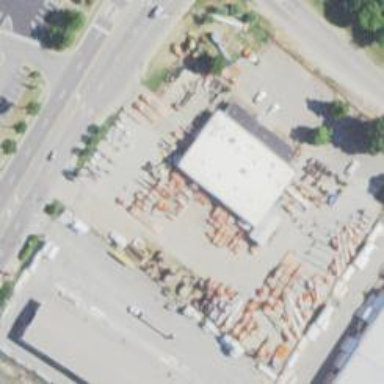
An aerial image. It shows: Commercial building.